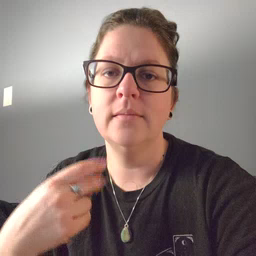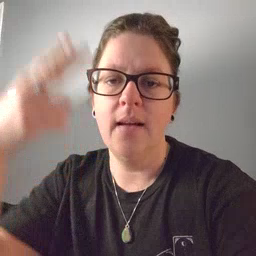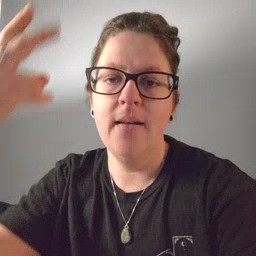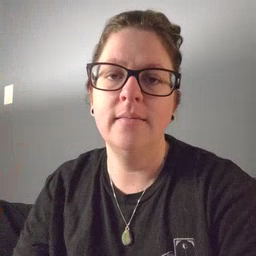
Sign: high